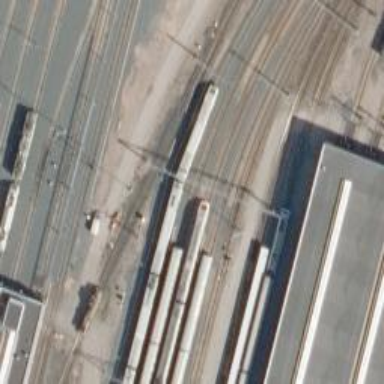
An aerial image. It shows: Railway yard with electrified contact lines.